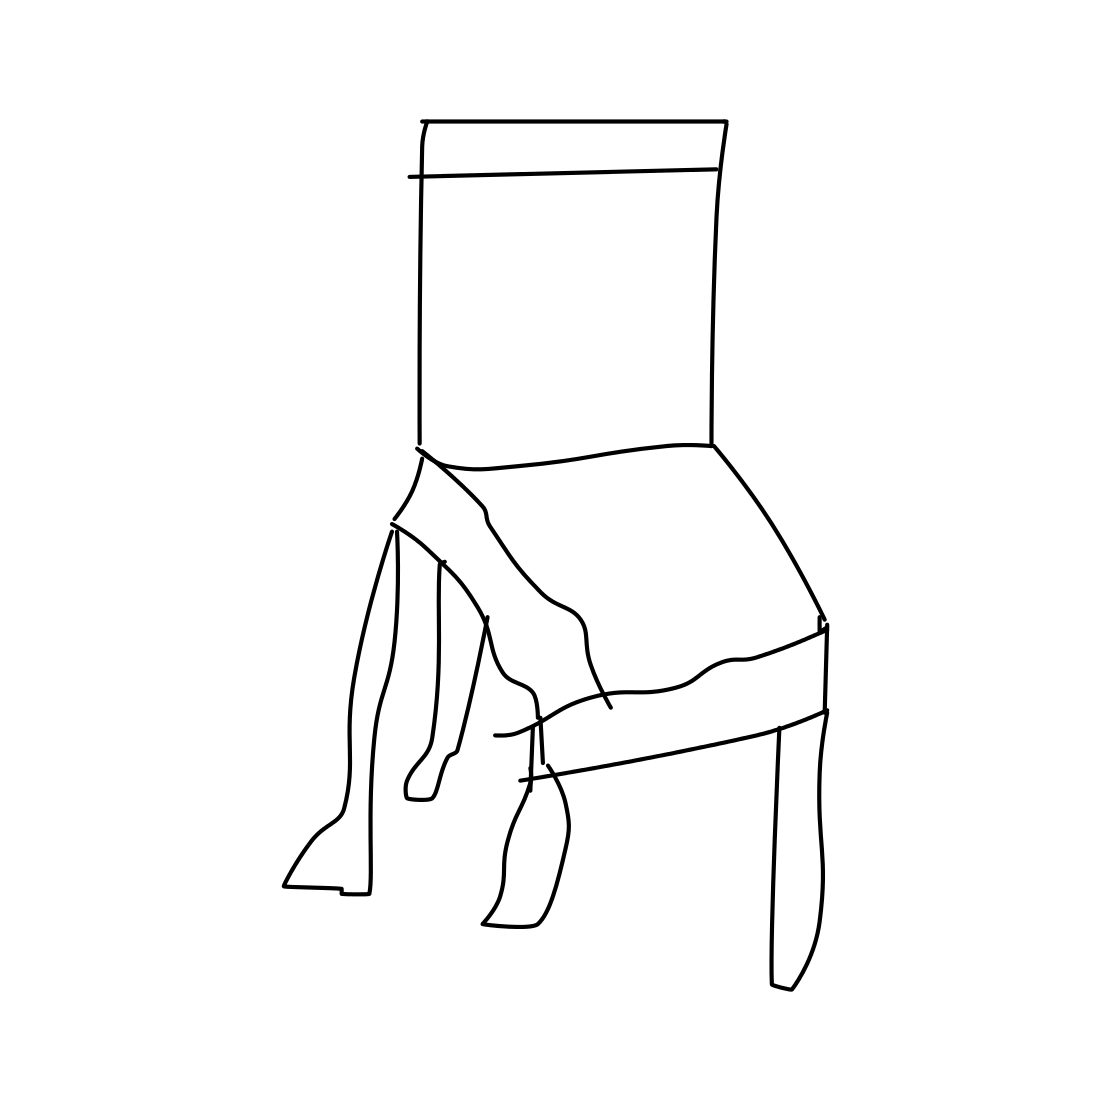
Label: chair